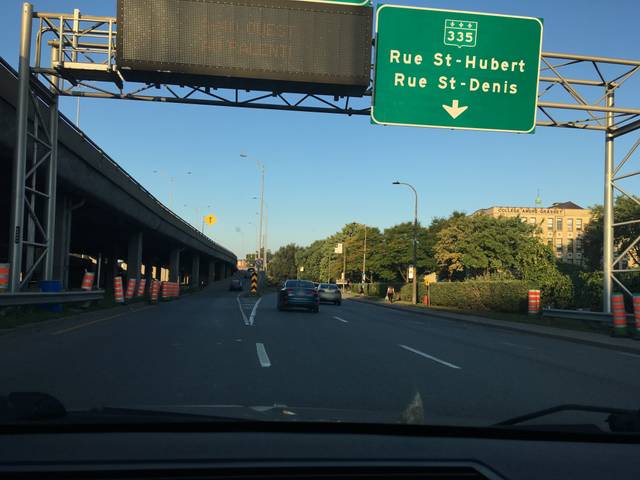
Region: Canada
Coordinates: 45.551, -73.63